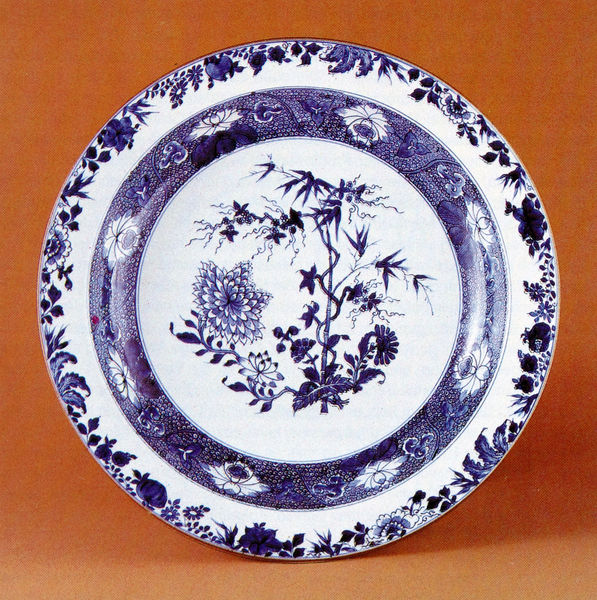
Titel: Großer Teller mit Bambus-Prunus-Päoniendekor (Schakiako) im Spiegel und Früchte-Blatt-Blumendekor auf der Fahne
Künstler: K'ang Hsi
Standort: China
Institution: unbekannt
Schlagwörter: baum, blau, blätter, weiß, landschaft, blume, blumen, braun, hintergrund, orange, blüte, blüten, rosen, malerei, muster, ornament, band, rahmen, schale, schüssel, teller, spiegel, gräser, natur, stamm, busch, sträucher, blatt, pflanze, pflanzen, lippe, zart, kreis, rund, schuppen, früchte, keramik, kürbis, ranken, ton, farbig, japan, stab, fahne, farbe, rand, essen, glanz, dekor, floral, ornamente, verzierung, tiefe, platte, foto, indigo, porzellan, zweig, asien, geschirr, scheibe, stilisiert, kreise, asiatisch, reihe, schlange, ranke, chinesisch, fragment, china, knospen, blattwerk, bambus, balu, seerose, lilien, meissen, porzellanmalerei, tellerrand, kunsthandwerk, glasur, gebrannt, lasur, osten, porzellanteller, fayence, lotus, pflanz, kermaik, delft, uster, außenrand, bauteller, chrysantheme, farig, fischmuster, indischblau, innenrand, iznik, ostasiatisch, suppenteller, zwiebelmuster, schaale, aeskulap, handmalerei, taller, indianische blumen, aesopstab, blaue malerei, blattmotive, blauzeug